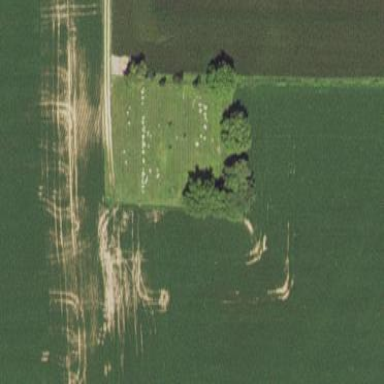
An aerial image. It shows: Cemetery.